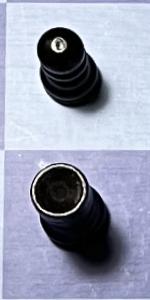
Label: Rook_Black